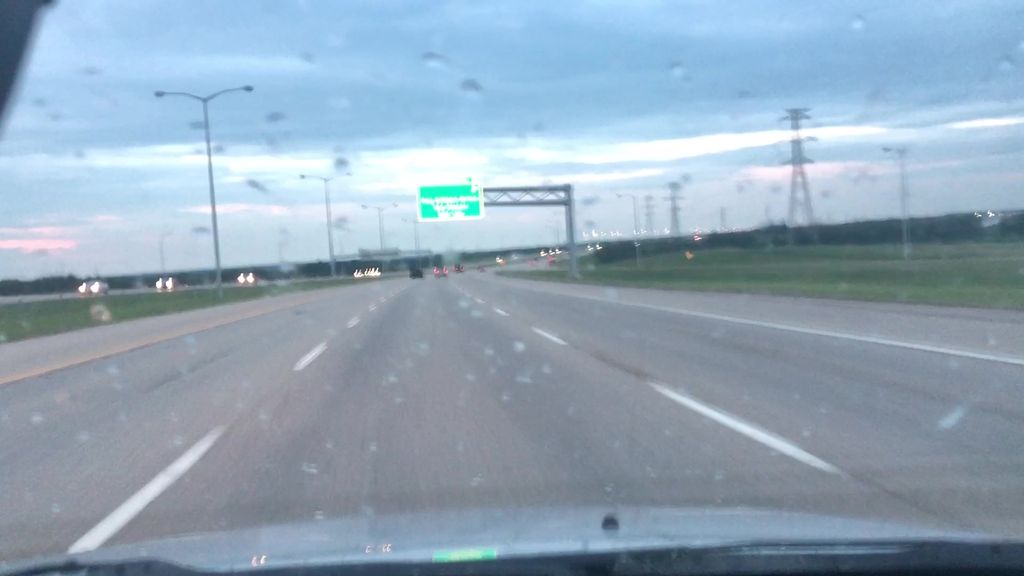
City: edmonton